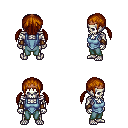
a pixel art fantasy rpg character, male body template, skeleton, blue vest, teal pants, brunette twin-tailed hairstyle, bronze tiara, leather bracers, four views (front, back, left, right), 2x2 character sprite sheet, small pixel art, hard edges, no anti-aliasing